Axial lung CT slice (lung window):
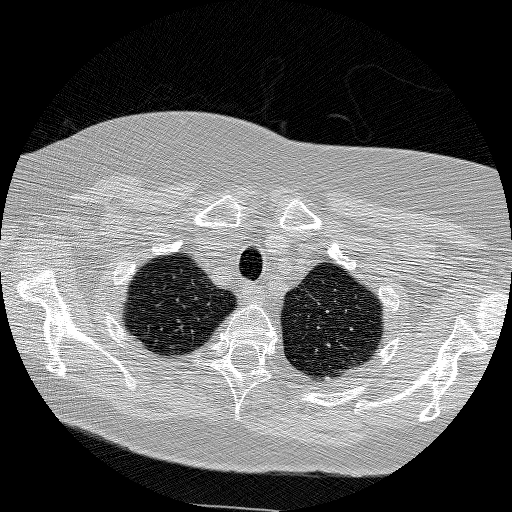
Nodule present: no